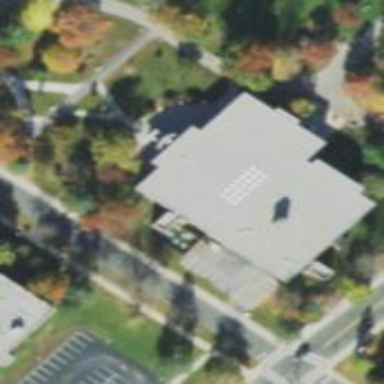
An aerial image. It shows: College building housing library.